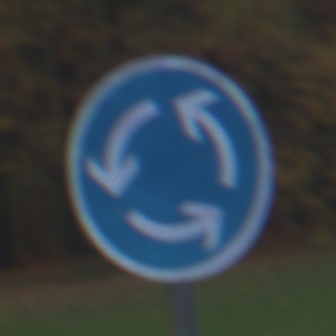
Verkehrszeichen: Kreisverkehr
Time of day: SunriseSunset
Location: Outdoor (Nature)
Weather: PartlyCloudy
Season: Autumn
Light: Natural